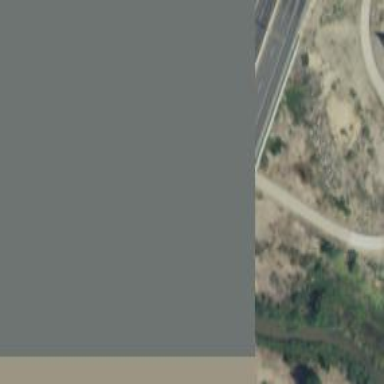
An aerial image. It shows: Asphalt bridge over trunk highway with high traffic. The bridge is grade1 track type and is part of expressway.